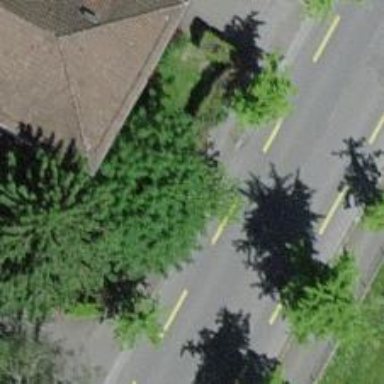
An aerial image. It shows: Avenue of broadleaved trees.